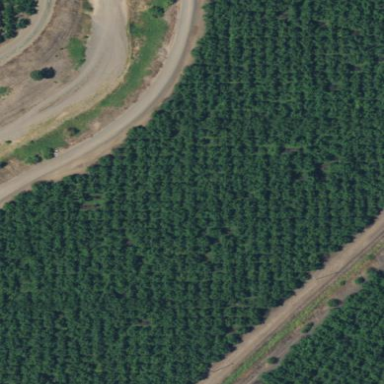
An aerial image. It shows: Orchard.